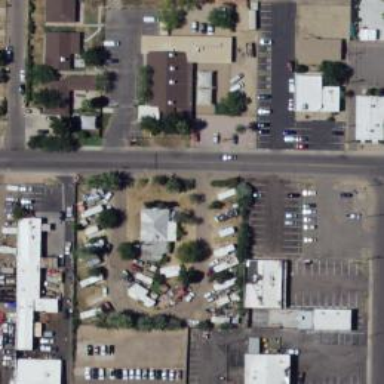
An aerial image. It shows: Residential area designated as trailer park.